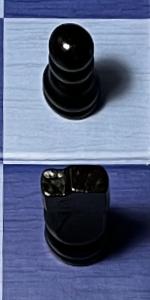
Label: Knight_Black